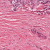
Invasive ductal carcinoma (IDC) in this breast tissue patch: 1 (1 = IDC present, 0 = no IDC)